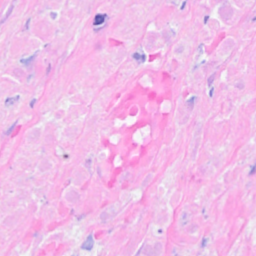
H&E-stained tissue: Breast